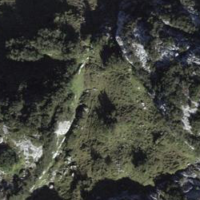
EUNIS habitat code: 31
Species observed at this site:
Corvus corone
Turdus philomelos
Linaria cannabina
Anthus spinoletta
Troglodytes troglodytes
Prunella modularis
Fringilla coelebs
Turdus torquatus
Prunella collaris
Spinus spinus
Phylloscopus collybita
Carduelis citrinella
Pica pica
Phoenicurus ochruros
Pyrrhocorax graculus
Periparus ater